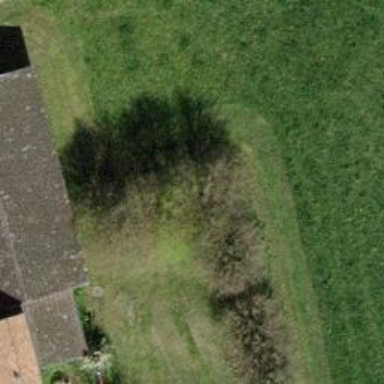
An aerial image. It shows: Hedge acting as barrier.